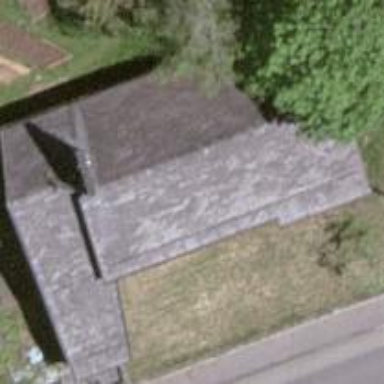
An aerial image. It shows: Chapel with roof oriented along its building.